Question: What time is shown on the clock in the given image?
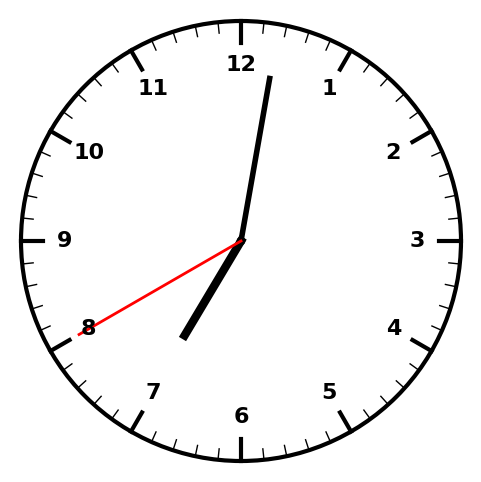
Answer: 07:01:40